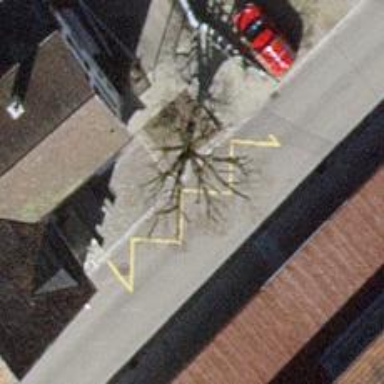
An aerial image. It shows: Bus stop with stop position for public transport.